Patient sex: M
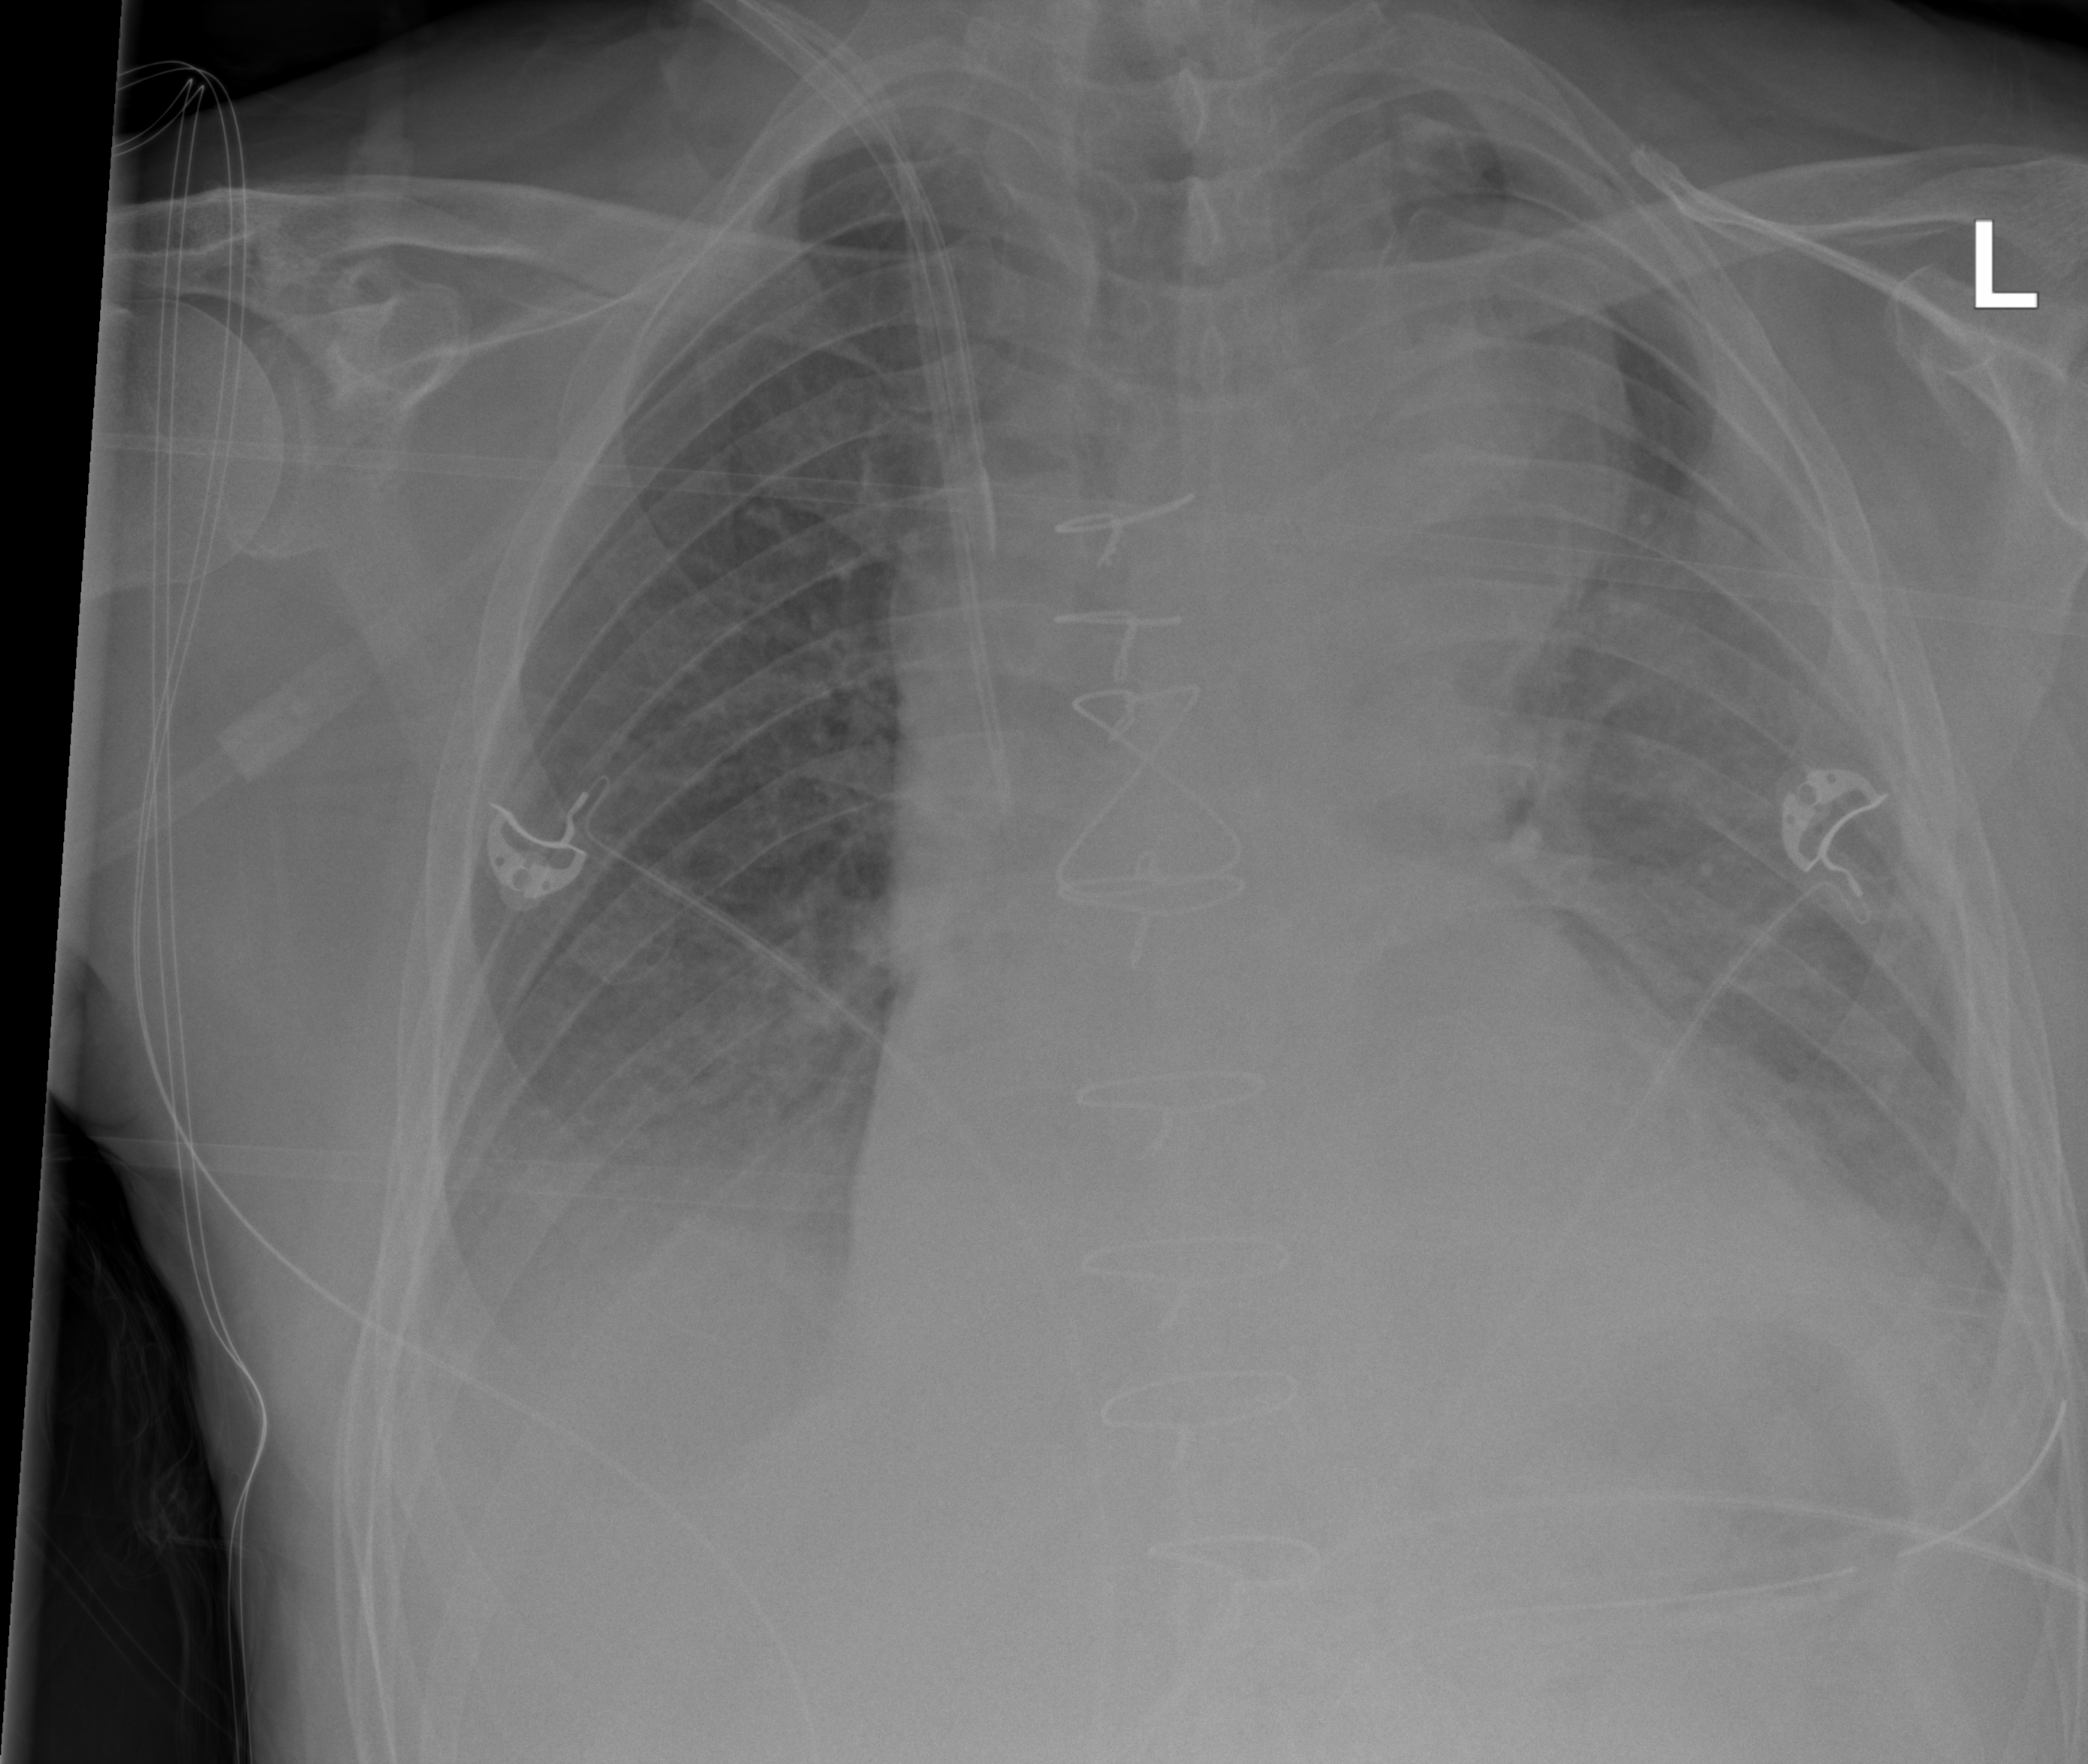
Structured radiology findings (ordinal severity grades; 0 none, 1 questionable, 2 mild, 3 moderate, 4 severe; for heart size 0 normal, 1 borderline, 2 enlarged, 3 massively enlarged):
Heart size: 2
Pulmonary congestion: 2
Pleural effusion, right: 2
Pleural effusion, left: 3
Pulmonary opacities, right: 0
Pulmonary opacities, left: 0
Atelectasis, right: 2
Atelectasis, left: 2